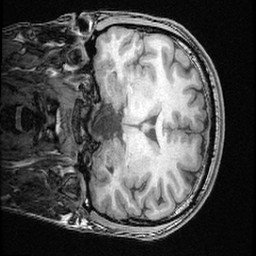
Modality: T1w
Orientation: coronal
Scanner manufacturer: ge
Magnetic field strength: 3 T
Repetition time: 0.008572 s
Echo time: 0.003384 s